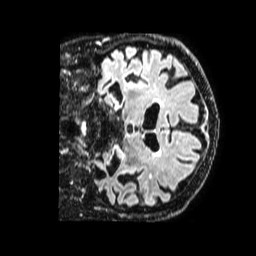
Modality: FLAIR
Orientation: coronal
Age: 72
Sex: male
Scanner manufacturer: philips
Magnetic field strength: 1.5 T
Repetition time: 4.8 s
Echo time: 0.3438 s